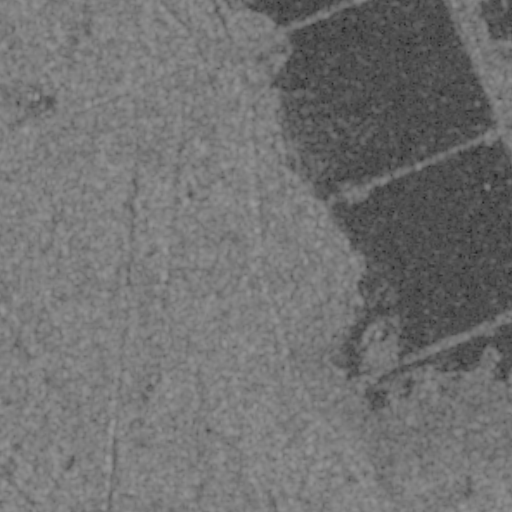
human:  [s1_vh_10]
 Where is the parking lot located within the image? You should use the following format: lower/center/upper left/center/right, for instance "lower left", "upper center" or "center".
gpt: The parking lot is located in the upper left of the image.
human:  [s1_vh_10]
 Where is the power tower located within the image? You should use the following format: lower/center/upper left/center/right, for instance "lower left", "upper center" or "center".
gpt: There is no power tower in the image.

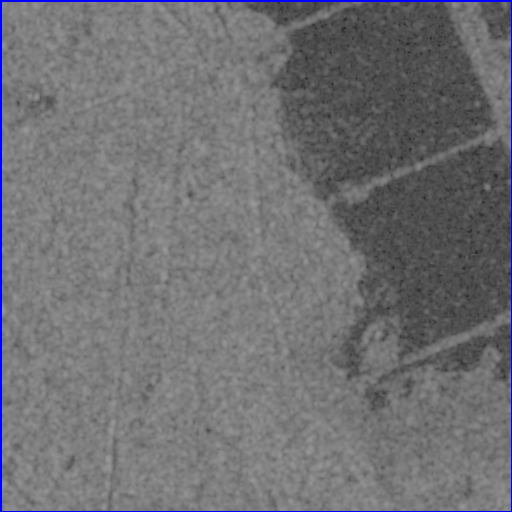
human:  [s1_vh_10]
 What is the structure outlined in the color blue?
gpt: The structure outlined in blue is an aquafarm.
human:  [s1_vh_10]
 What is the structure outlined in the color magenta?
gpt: There is no magenta outline.